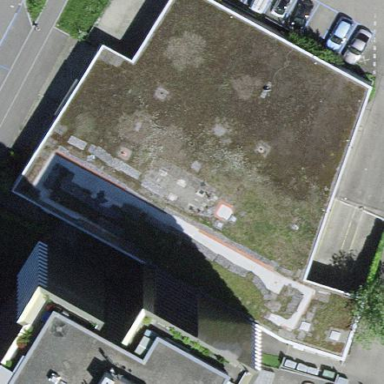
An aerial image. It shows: Retail building.